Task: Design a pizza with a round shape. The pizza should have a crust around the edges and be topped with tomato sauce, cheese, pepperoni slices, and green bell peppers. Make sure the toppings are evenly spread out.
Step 383:
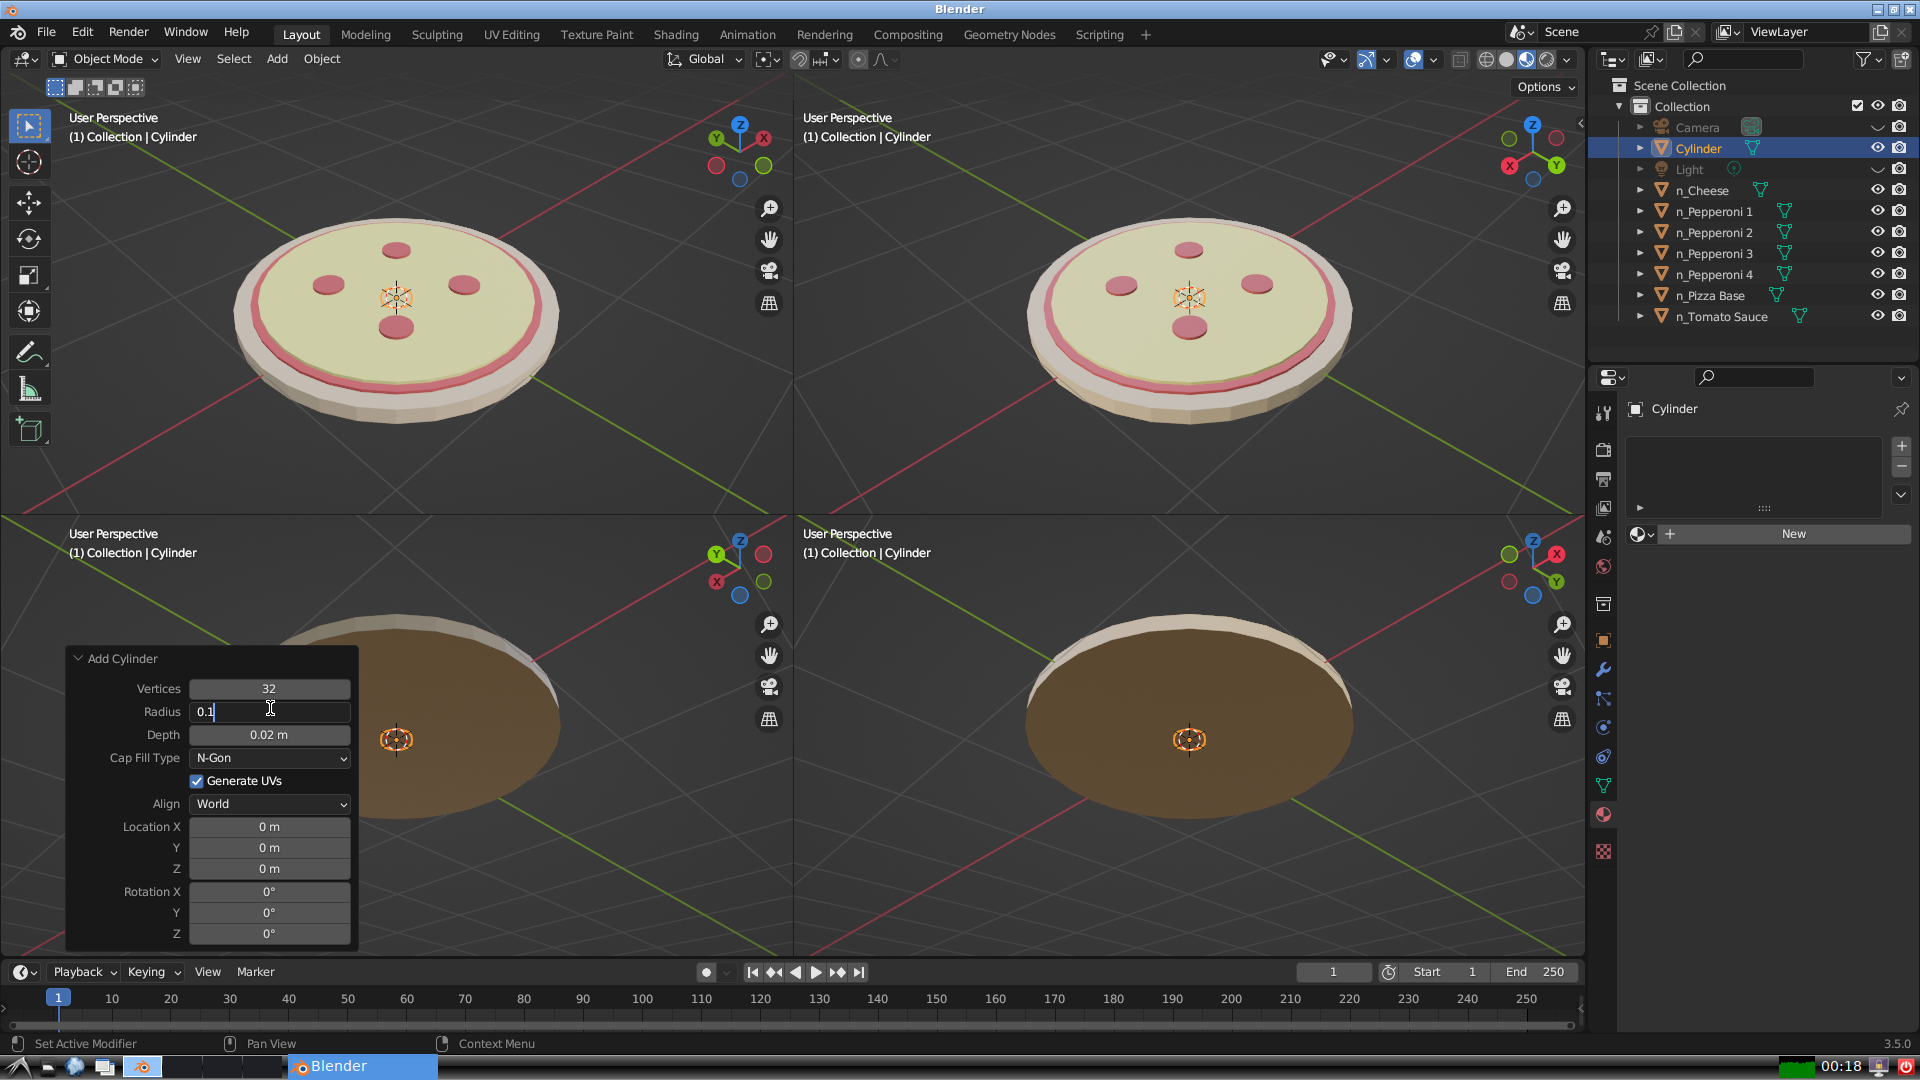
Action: {"key_press": ['Return']}